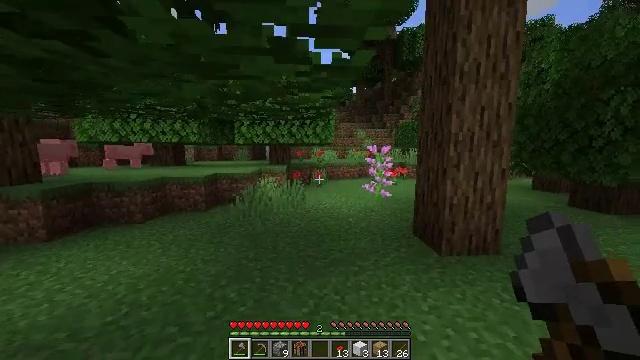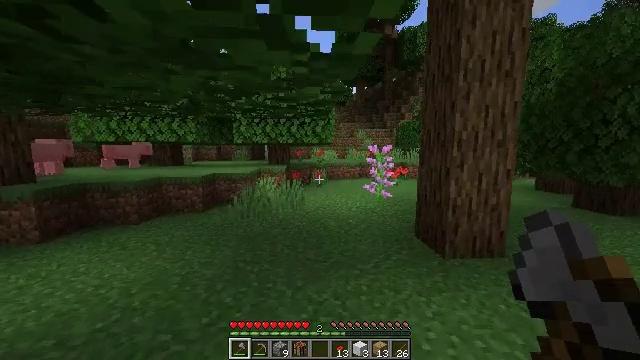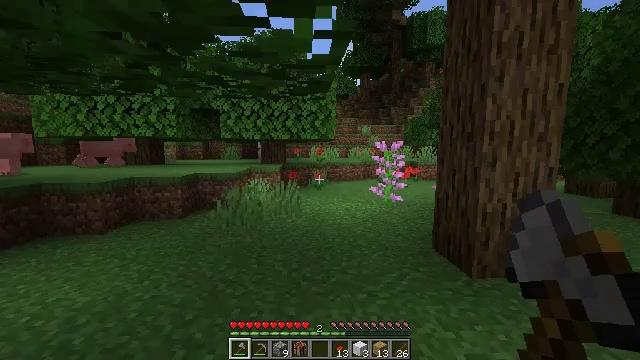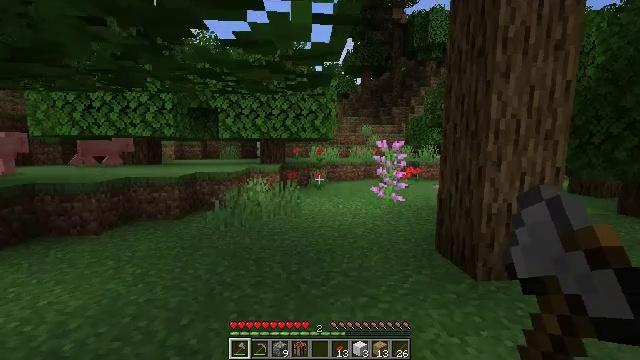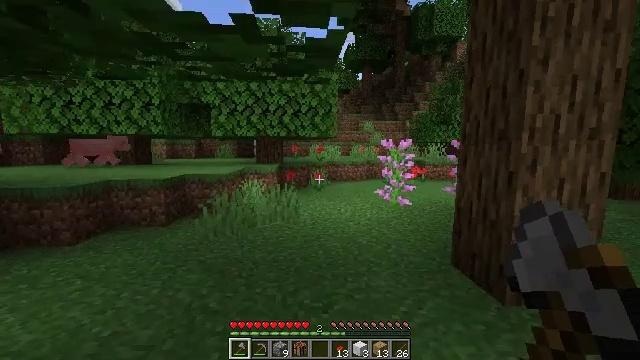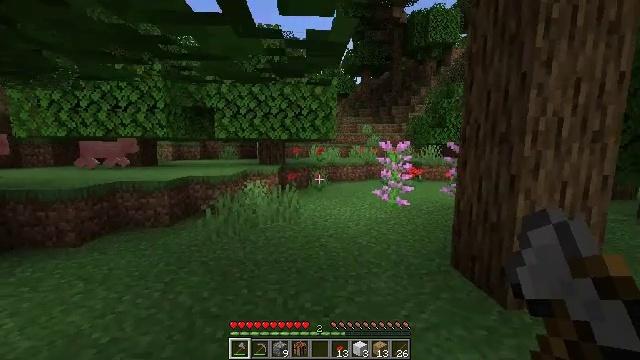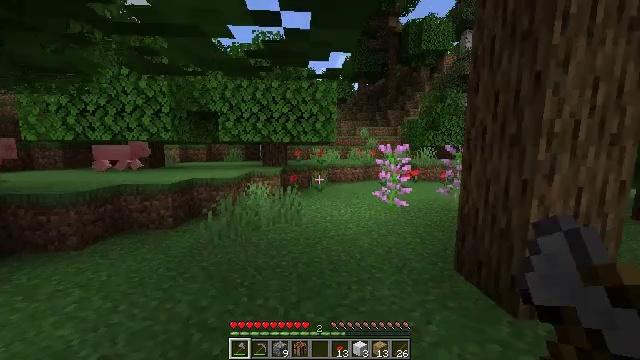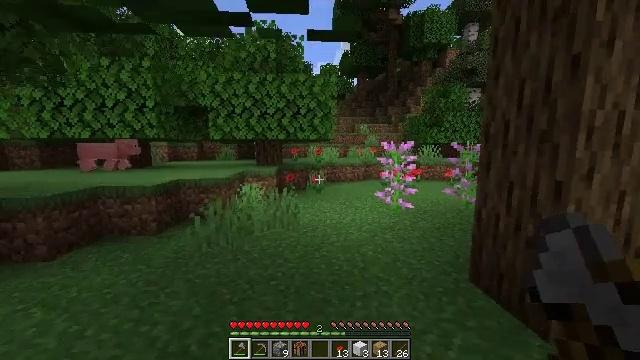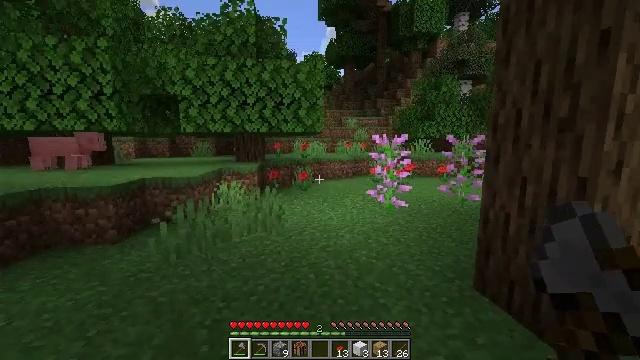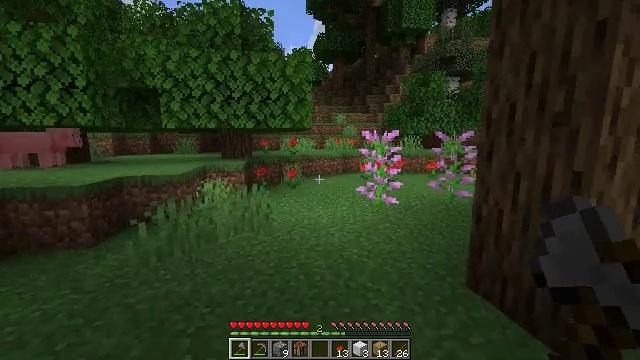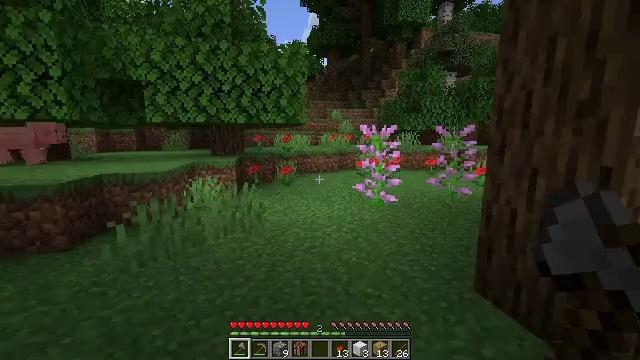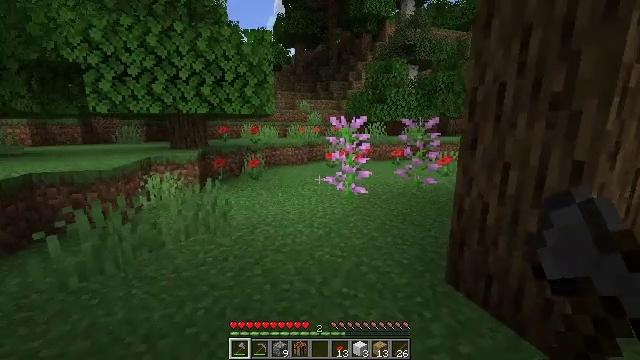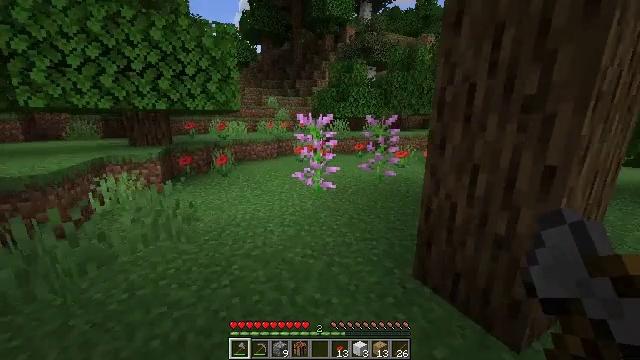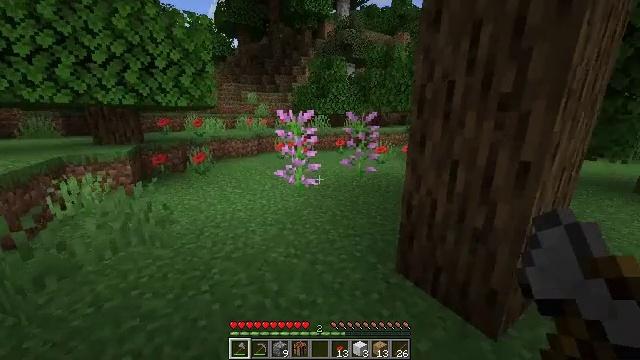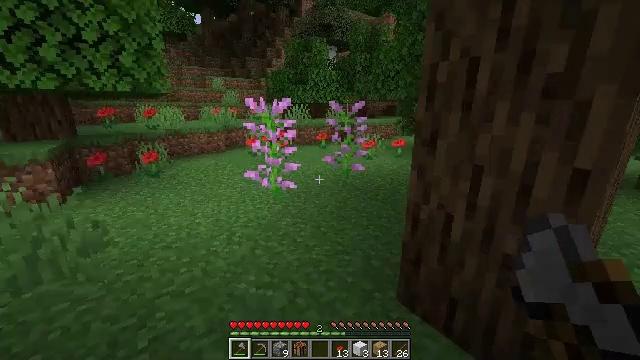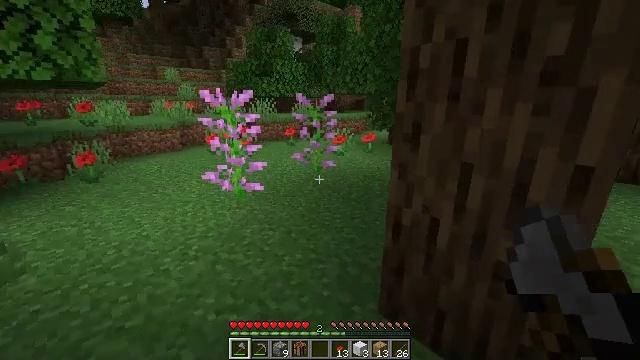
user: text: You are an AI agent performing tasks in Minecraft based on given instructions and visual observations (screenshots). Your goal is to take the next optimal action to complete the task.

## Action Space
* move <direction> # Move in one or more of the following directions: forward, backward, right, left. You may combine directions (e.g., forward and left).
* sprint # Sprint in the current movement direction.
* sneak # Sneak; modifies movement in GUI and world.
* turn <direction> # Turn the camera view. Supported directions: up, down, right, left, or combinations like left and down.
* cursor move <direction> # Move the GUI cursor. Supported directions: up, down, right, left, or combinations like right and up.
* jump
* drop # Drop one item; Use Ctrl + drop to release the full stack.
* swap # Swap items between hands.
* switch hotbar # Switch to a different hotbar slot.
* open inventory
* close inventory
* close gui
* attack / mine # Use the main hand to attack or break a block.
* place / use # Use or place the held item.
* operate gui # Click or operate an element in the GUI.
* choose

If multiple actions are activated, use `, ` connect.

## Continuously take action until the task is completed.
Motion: motion action
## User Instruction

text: Gather lilac from the ground.
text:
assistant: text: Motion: move forward
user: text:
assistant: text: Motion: move forward
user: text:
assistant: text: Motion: move forward
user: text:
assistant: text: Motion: move forward
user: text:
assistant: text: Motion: move forward
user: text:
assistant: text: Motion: move forward
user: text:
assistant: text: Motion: move forward
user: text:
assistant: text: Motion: move forward, turn right
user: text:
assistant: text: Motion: move forward, turn right
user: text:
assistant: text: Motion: move forward, turn right
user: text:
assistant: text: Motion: move forward, turn right and down
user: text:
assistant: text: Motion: move forward, turn right and down
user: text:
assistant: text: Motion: move forward, turn right and down
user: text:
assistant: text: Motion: move forward, turn right
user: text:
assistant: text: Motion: move forward, turn right
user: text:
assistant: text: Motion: move forward, turn right and down
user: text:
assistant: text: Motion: move forward, turn right
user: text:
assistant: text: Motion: move forward
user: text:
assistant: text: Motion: move forward
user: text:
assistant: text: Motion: move forward
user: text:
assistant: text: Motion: move forward
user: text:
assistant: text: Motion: move forward
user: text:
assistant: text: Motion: move forward
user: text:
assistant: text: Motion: move forward
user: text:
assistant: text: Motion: move forward
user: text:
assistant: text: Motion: move forward
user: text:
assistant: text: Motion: move forward
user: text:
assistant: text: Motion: move forward
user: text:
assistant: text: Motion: move forward
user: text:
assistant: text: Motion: move forward